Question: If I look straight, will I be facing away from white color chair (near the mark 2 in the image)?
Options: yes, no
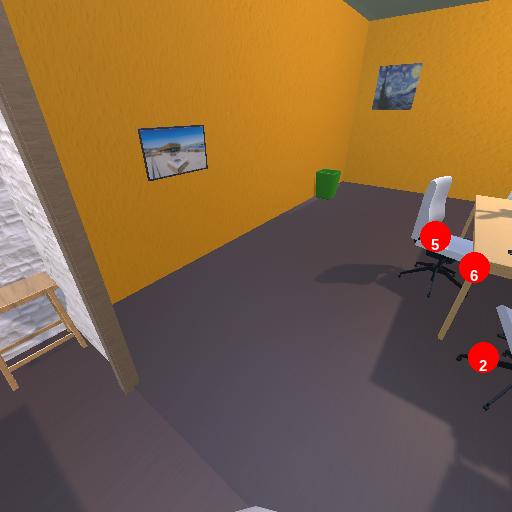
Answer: yes